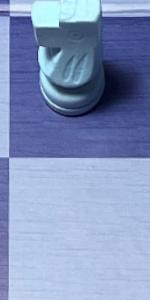
Label: Empty